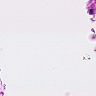
Metastatic tissue present: no